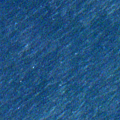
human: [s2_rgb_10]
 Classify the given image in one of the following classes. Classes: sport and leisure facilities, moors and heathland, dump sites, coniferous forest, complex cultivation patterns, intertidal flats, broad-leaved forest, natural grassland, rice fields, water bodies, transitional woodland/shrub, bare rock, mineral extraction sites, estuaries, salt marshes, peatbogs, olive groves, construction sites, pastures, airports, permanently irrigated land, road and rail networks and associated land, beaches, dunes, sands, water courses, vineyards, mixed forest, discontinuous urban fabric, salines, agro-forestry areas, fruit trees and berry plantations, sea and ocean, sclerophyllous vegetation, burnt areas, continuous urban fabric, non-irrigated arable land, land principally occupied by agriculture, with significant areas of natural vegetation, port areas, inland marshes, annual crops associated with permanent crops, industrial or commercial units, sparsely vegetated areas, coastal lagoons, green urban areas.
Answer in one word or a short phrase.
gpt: sea and ocean